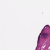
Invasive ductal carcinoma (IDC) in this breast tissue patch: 0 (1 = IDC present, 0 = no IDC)